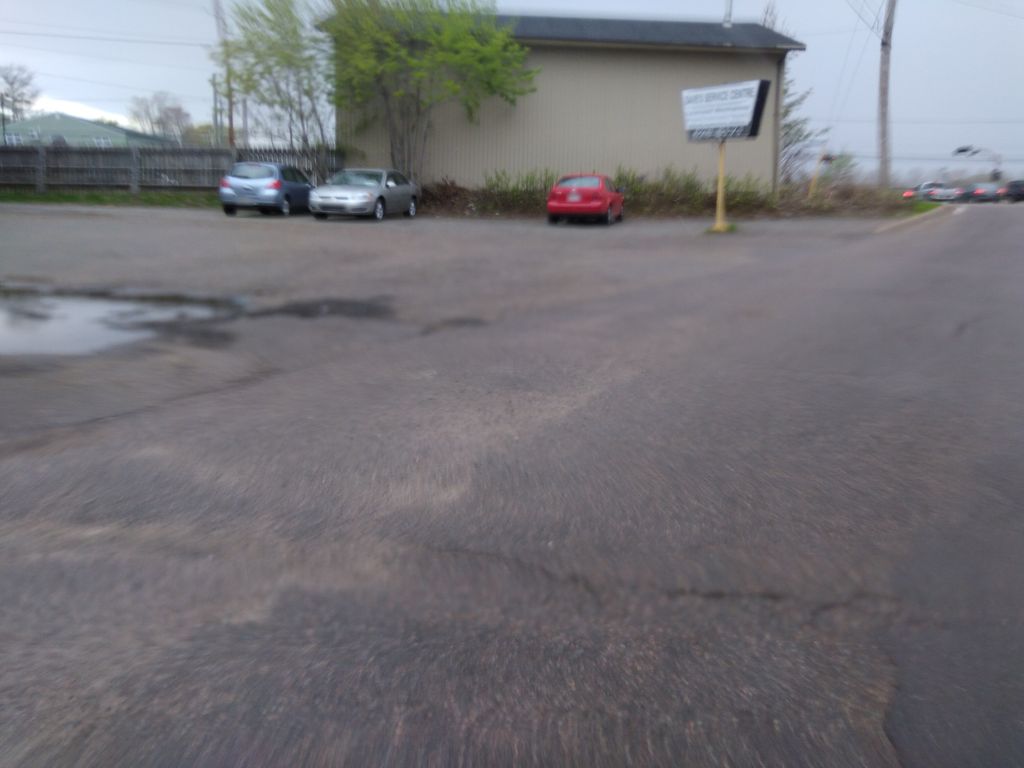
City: charlottetown